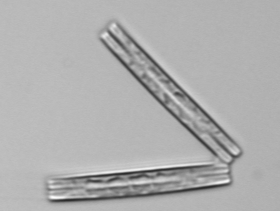
Label: Thalassionema